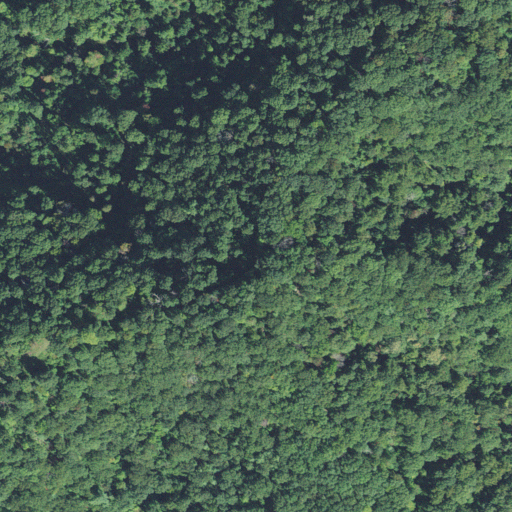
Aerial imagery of mountain in North Carolina named Piney Mountain containing only deciduous forest